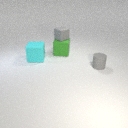
small gray rubber cylinder in front of large cyan rubber cube